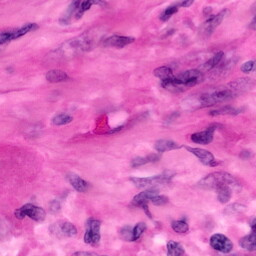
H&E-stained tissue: Pancreatic